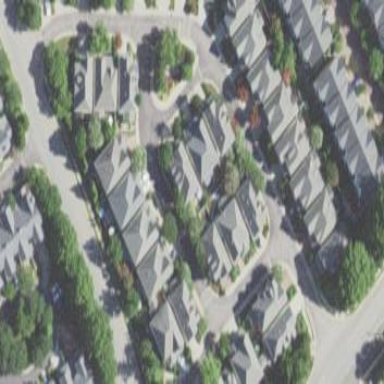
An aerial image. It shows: Residential neighbourhood.